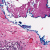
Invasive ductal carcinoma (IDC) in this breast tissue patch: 0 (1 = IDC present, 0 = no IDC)